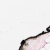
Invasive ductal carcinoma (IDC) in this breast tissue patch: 0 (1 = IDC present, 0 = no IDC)